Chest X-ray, AP view. Patient: 50 years old, sex M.
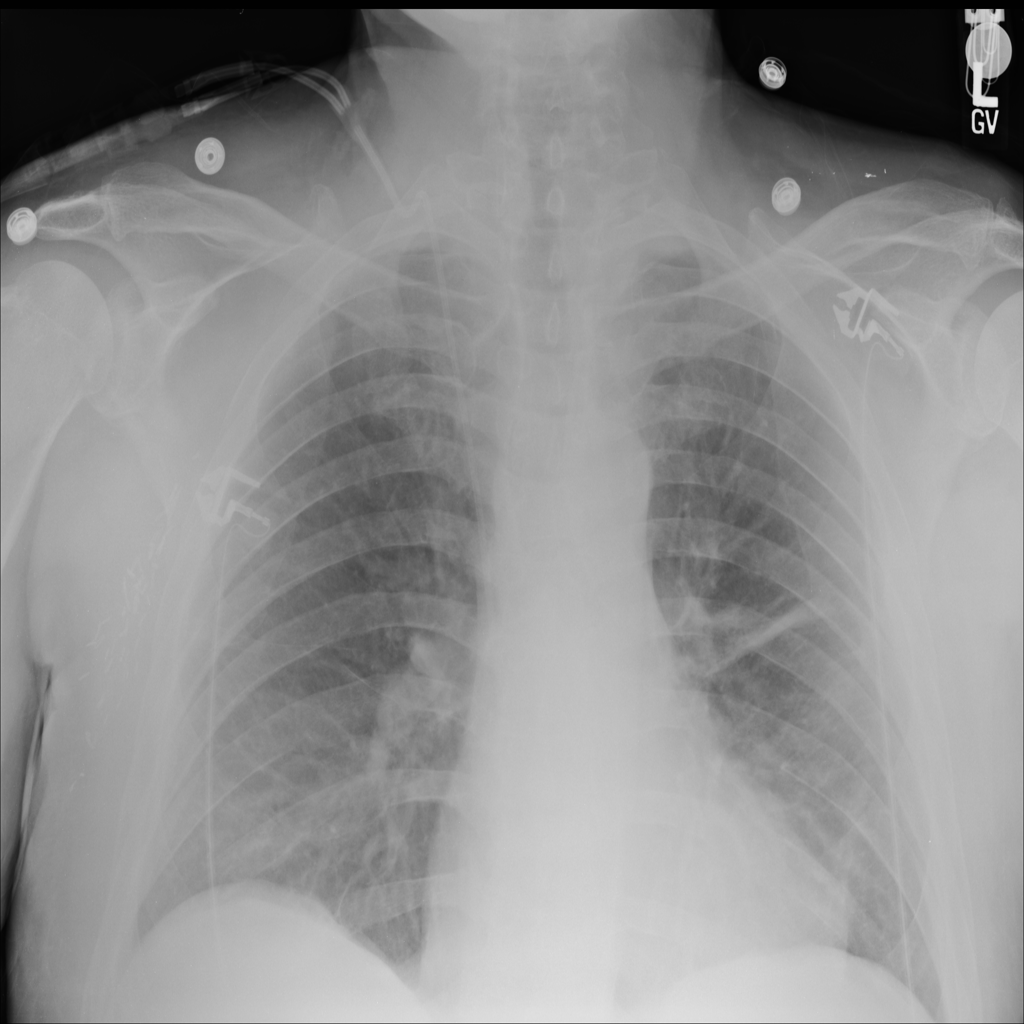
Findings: No Finding